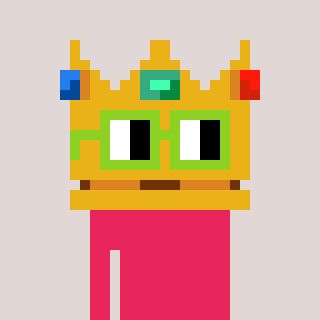
a pixel art character with square light green glasses, a crown-shaped head and a redpinkish-colored body on a warm background